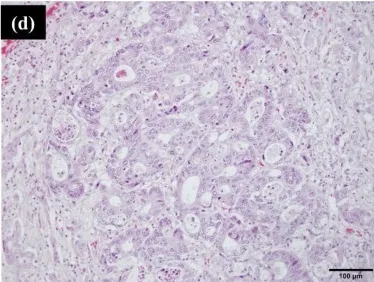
(d) On histopathological examination, viable adenocarcinoma cells are seen in all the liver metastatic lesions.
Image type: pathology (h&e)